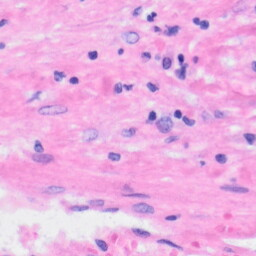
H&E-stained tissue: Liver